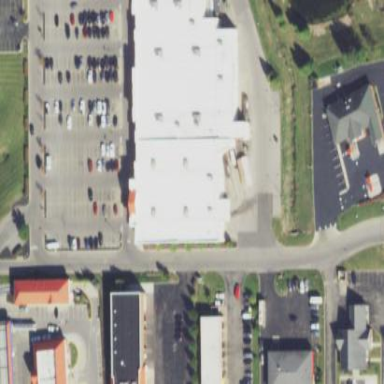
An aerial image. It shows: Building.